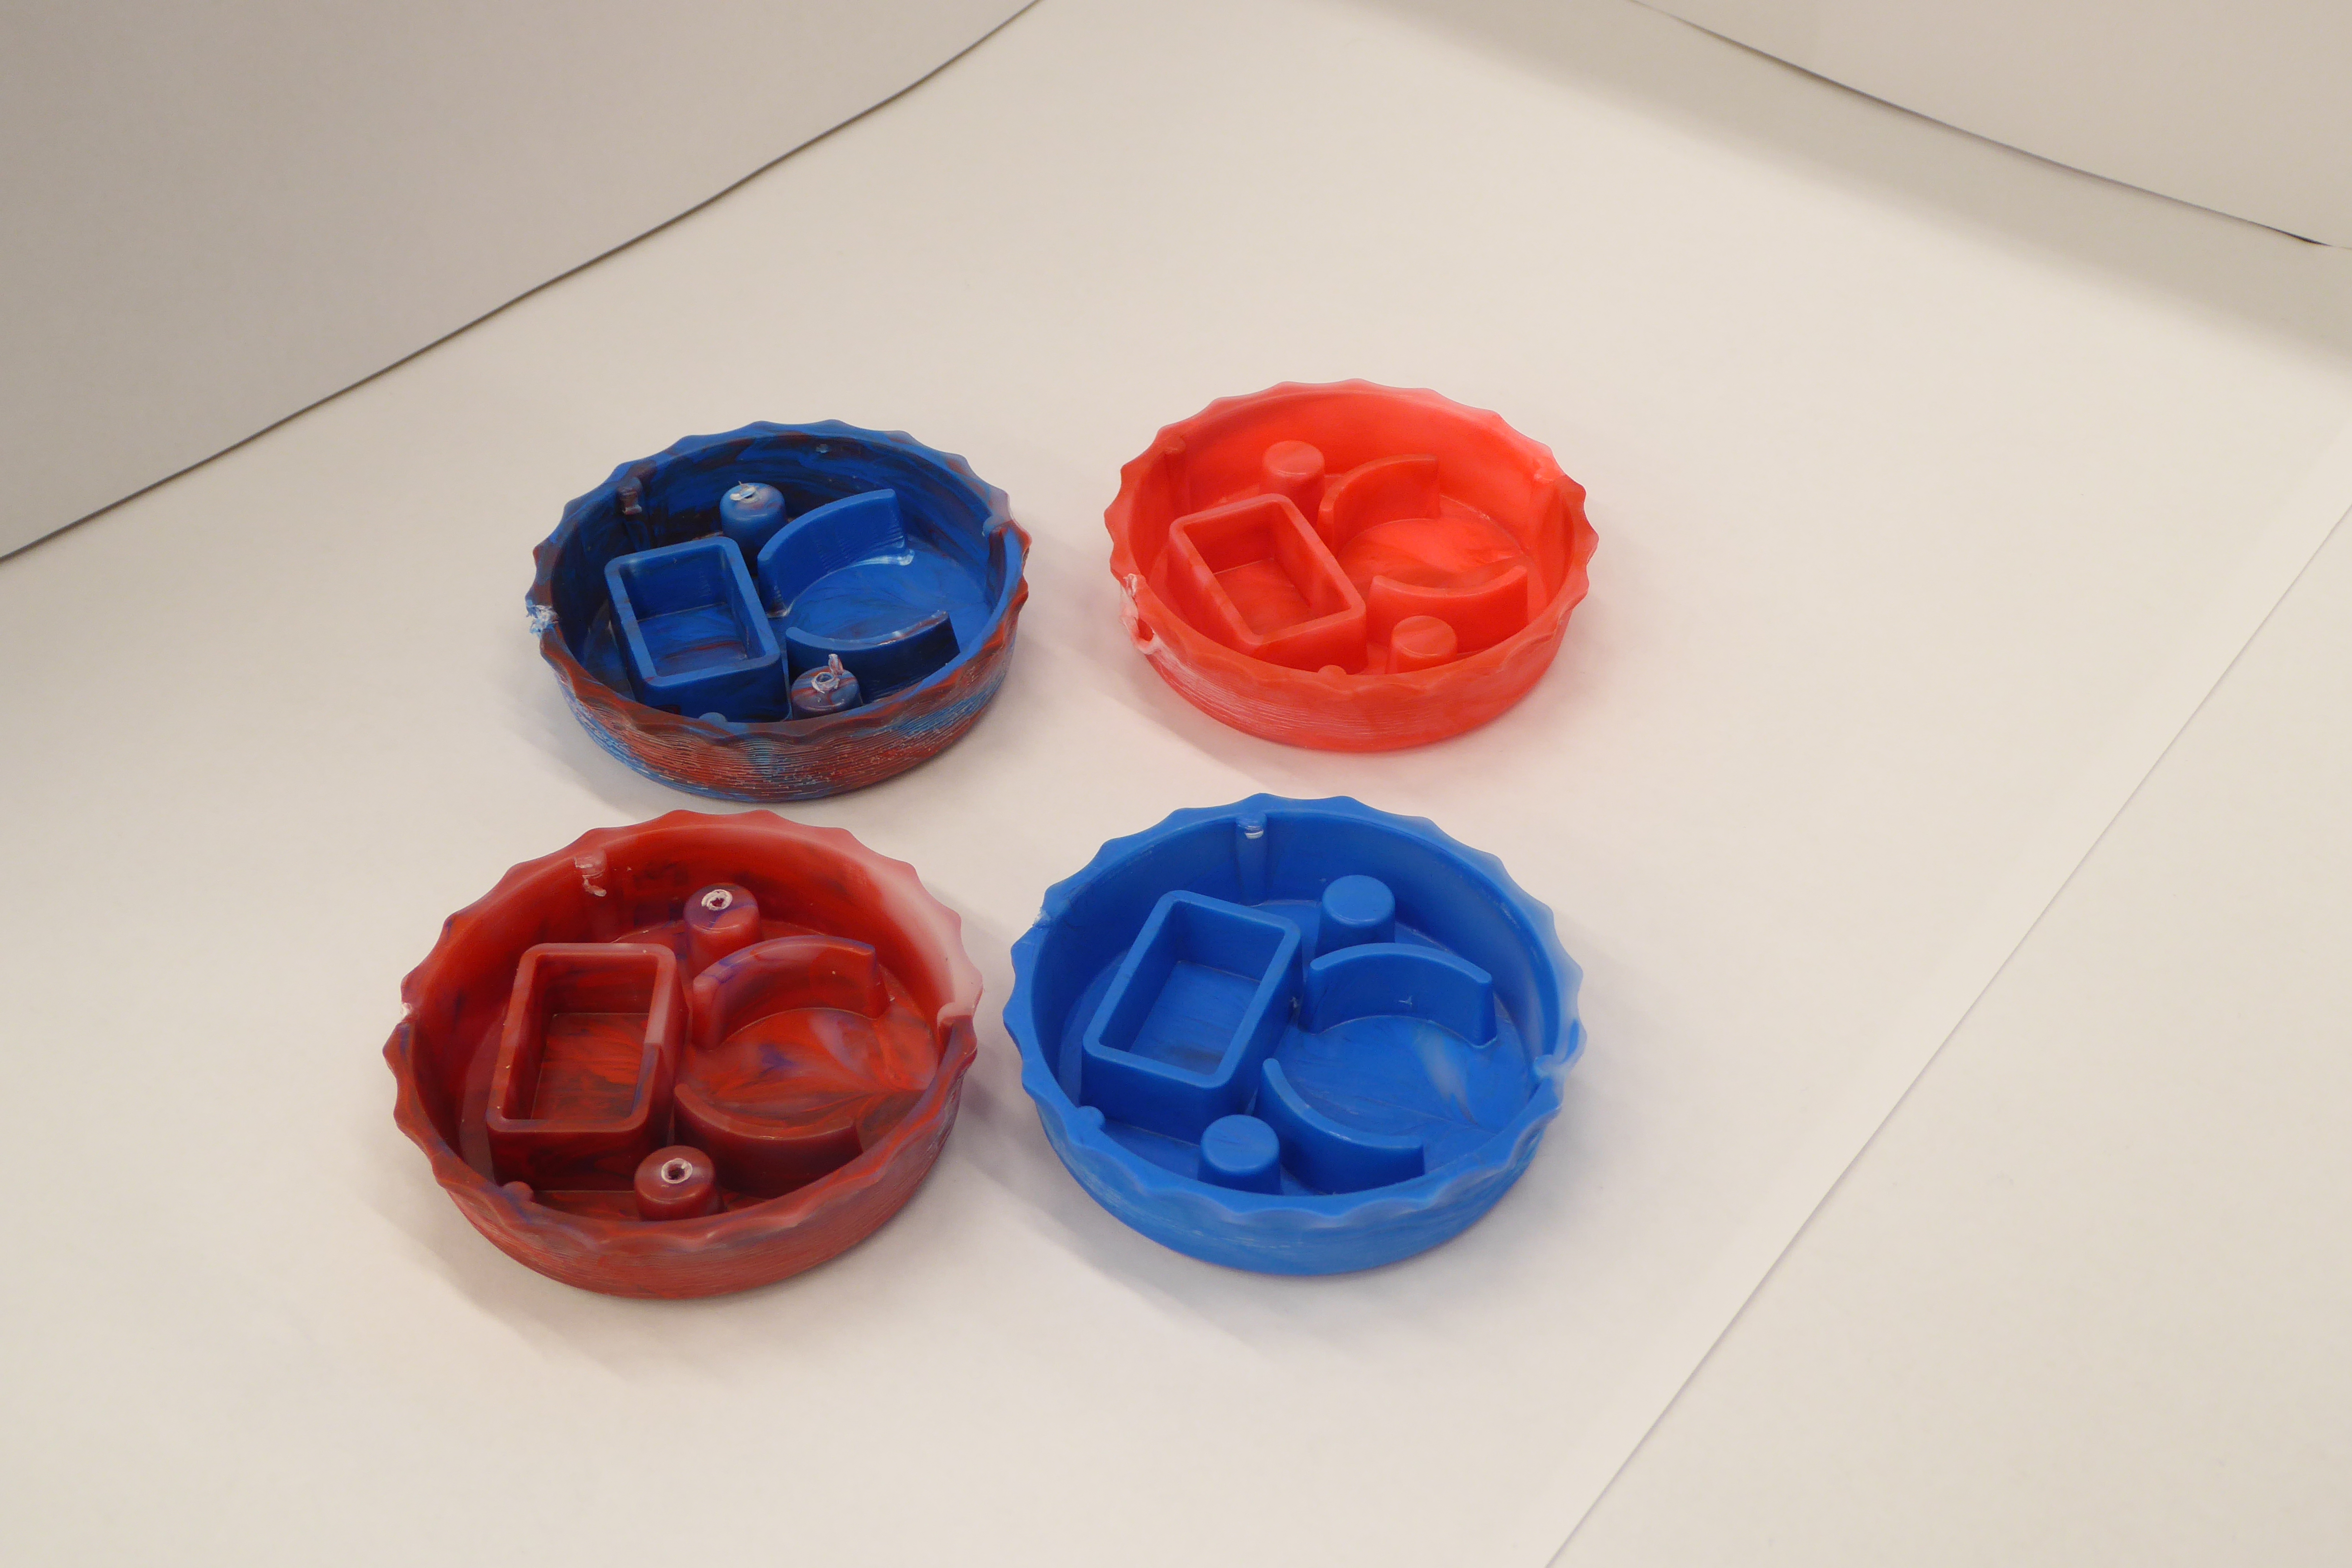
Label: Bottle Opener - Cover